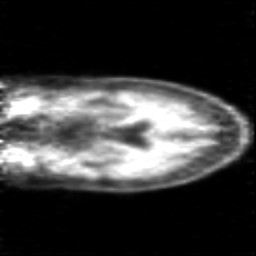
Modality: PET
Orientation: coronal
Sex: female
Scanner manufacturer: siemens